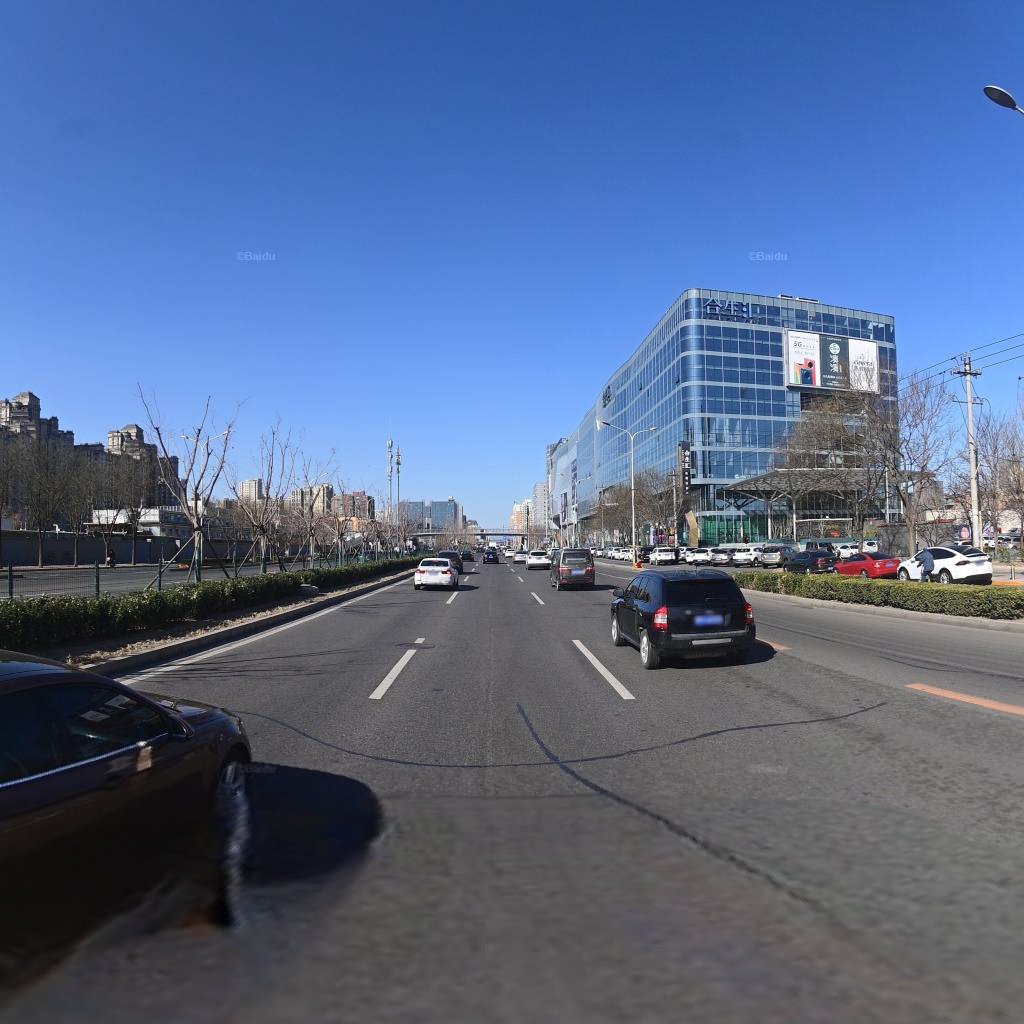
Region: Chaoyang
Road damage annotations: manhole cover, transverse patch, longitudinal patch, longitudinal patch